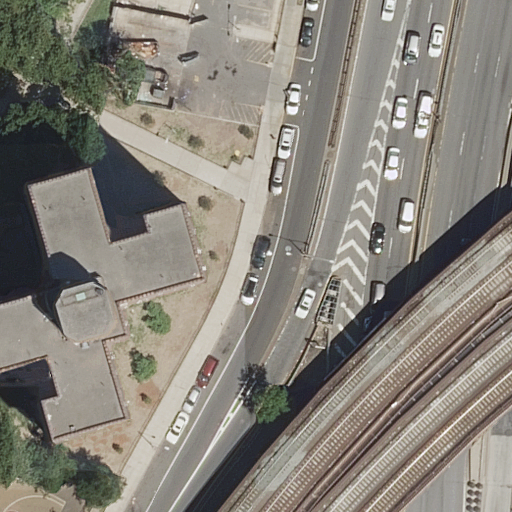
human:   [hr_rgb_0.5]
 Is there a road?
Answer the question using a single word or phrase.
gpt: yes

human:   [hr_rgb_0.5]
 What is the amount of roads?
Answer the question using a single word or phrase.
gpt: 5

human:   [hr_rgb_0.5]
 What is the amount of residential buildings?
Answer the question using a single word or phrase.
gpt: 1

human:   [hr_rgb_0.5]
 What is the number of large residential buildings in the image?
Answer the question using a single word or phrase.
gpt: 0

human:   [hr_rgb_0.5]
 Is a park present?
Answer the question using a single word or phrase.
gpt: yes

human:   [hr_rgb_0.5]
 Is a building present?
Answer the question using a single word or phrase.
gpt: yes

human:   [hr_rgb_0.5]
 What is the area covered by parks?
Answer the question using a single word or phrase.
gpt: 295m2

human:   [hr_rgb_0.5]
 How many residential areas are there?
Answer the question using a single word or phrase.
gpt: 1

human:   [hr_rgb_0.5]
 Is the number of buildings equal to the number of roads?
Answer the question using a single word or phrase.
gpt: no

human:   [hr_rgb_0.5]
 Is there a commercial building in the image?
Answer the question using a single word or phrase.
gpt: no

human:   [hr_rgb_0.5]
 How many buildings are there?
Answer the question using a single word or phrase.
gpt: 1

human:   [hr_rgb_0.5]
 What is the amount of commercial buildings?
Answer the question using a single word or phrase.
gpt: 0

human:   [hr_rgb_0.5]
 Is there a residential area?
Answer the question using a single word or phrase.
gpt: yes

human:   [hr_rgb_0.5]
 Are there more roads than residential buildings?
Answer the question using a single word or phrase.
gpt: yes

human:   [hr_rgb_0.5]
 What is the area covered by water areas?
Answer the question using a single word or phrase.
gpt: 0m2

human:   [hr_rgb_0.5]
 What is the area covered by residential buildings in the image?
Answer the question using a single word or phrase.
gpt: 87m2

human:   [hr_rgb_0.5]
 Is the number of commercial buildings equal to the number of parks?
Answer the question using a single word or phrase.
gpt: no

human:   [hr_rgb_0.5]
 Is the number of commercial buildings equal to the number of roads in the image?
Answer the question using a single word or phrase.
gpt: no

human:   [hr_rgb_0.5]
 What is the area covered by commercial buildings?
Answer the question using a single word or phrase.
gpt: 0m2

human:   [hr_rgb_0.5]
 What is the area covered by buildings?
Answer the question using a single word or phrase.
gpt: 87m2

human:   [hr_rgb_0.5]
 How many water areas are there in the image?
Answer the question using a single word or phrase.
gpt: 0

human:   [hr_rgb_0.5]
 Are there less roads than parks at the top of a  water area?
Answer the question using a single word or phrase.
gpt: no

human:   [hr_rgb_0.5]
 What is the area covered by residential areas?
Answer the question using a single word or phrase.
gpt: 10638m2

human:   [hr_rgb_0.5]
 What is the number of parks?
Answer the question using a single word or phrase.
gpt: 1

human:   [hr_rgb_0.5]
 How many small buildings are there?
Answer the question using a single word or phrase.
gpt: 1

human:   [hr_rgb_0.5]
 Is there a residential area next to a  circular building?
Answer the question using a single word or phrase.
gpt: no

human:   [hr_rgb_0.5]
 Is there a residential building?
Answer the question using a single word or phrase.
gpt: yes

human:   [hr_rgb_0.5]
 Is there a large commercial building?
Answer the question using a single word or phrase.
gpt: no

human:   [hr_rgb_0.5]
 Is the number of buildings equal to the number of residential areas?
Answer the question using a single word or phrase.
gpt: yes

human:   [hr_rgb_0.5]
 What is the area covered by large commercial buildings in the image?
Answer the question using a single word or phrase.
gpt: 0m2

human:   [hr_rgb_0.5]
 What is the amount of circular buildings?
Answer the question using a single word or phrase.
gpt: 0

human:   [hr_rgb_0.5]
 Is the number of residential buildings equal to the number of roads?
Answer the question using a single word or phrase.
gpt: no

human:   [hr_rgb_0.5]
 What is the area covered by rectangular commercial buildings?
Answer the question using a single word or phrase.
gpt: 0m2

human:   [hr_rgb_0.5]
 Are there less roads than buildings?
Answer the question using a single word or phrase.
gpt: no

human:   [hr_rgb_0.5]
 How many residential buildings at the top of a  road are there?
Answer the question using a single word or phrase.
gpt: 1

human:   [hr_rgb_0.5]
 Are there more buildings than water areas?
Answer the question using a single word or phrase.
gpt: yes

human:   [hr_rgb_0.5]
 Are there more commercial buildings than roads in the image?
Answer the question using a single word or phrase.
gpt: no

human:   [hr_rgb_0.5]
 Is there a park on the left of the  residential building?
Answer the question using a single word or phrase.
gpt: no

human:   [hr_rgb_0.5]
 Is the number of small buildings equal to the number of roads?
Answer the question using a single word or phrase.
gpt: no

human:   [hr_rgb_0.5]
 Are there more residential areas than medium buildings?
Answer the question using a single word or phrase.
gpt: yes

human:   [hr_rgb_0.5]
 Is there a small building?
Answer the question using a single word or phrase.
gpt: yes

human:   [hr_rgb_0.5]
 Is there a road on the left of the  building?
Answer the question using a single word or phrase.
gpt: no

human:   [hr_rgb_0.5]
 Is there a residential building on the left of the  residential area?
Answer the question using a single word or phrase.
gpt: no

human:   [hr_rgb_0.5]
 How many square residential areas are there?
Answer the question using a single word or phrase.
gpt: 0

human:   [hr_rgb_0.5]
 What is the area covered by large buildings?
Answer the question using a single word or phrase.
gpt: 0m2

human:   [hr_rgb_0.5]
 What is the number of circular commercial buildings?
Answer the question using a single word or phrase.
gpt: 0

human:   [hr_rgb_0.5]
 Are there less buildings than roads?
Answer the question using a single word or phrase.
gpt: yes

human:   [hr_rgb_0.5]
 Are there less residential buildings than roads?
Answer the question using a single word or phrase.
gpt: yes

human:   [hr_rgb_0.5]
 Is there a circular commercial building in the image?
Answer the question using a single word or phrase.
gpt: no

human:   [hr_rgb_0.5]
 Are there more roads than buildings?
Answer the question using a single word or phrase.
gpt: yes

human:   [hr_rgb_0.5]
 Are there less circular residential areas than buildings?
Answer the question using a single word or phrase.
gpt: yes

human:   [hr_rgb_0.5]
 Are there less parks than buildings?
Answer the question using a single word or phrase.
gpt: no

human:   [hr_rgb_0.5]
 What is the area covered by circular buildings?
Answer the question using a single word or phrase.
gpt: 0m2

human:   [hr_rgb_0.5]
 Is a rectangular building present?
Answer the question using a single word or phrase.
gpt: yes

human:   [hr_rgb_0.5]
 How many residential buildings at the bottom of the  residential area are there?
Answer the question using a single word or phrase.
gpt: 1

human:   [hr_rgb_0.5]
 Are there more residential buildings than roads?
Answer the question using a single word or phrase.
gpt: no

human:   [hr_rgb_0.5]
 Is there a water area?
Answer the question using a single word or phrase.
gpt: no

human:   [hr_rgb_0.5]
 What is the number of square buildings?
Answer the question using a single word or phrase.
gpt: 0

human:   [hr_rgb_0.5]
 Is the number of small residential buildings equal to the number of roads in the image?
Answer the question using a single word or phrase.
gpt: no

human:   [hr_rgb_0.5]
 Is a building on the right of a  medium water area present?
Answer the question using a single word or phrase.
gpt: no

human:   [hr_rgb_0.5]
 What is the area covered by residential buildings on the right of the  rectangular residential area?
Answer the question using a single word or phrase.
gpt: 87m2

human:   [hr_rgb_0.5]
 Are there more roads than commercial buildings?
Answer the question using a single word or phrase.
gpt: yes

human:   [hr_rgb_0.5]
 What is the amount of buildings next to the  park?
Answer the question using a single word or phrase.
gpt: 1

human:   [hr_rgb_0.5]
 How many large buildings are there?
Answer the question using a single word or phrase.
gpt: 0